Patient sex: F
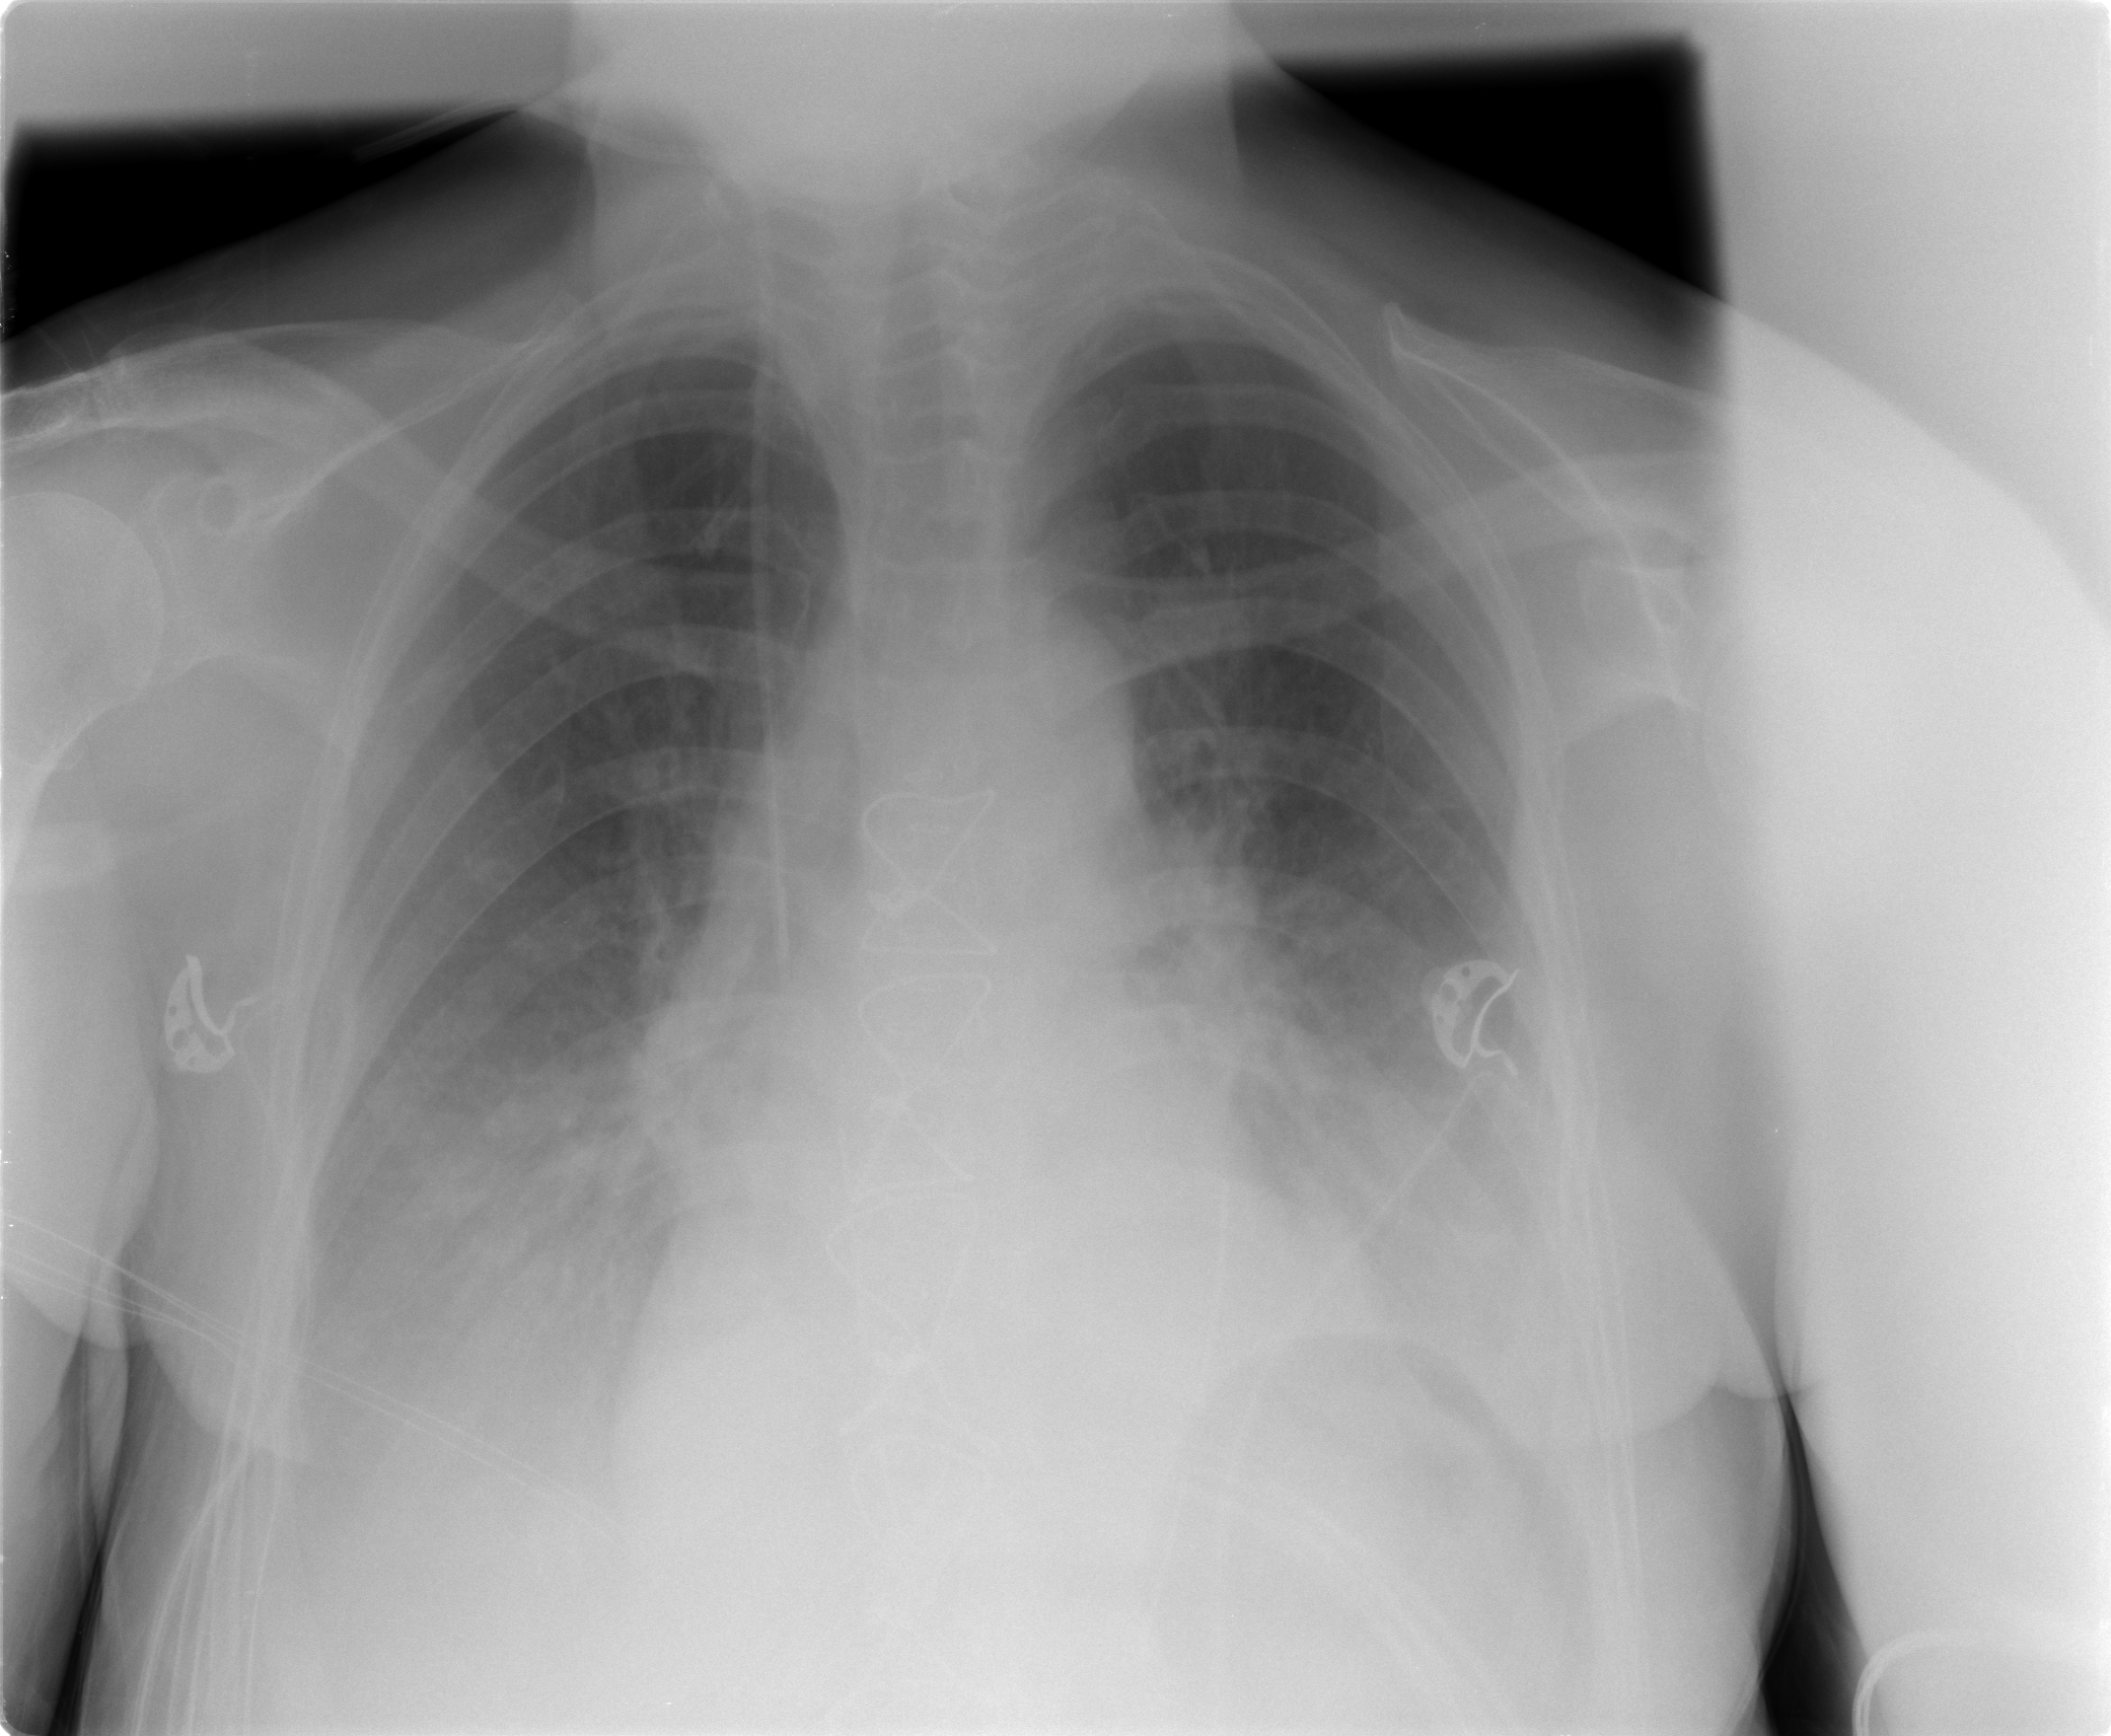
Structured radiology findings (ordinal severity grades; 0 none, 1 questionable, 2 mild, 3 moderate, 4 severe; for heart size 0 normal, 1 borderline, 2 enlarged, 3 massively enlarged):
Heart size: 1
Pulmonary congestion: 1
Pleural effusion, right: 2
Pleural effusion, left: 2
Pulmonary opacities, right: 0
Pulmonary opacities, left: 0
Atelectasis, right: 0
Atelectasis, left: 1